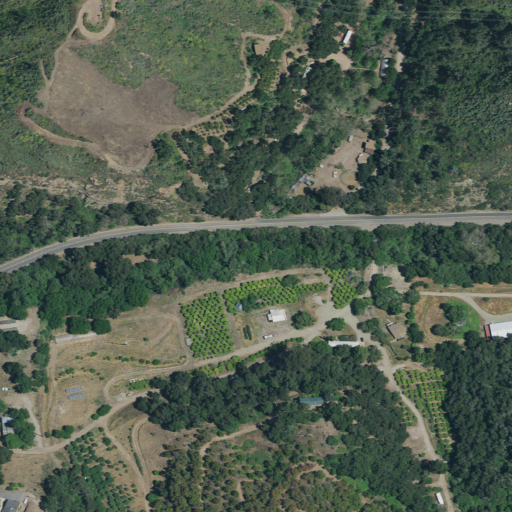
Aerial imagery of valley in California named Poverty Canyon containing mixed forest, shrub, evergreen forest, grassland, open development, woody wetlands, and low intensity development